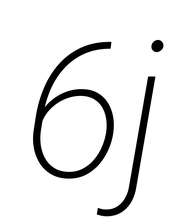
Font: Roboto-Italic_ExtraLight_Italic